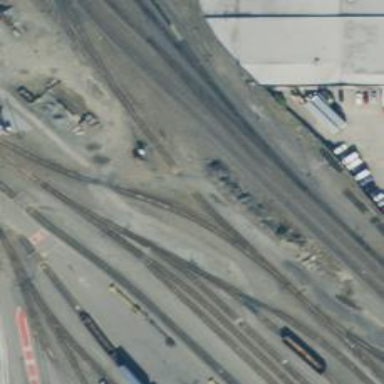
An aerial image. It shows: Railway yard used for servicing trains.